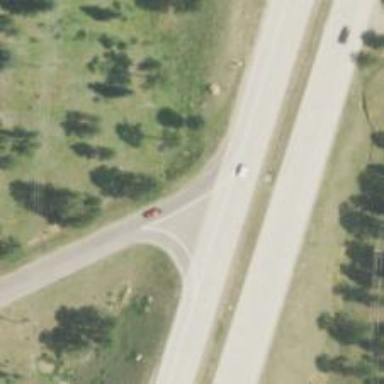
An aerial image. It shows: Trunk link highway.